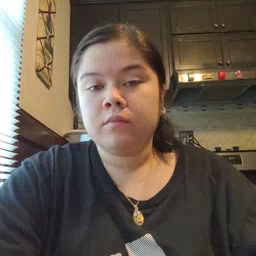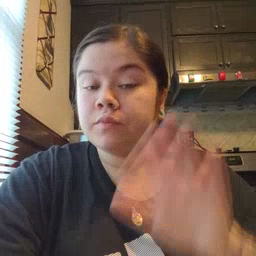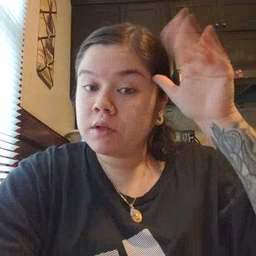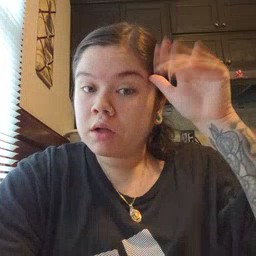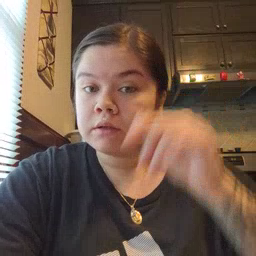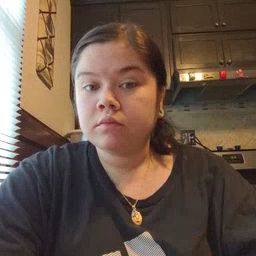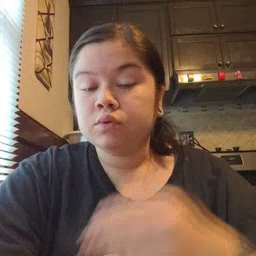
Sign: donkey